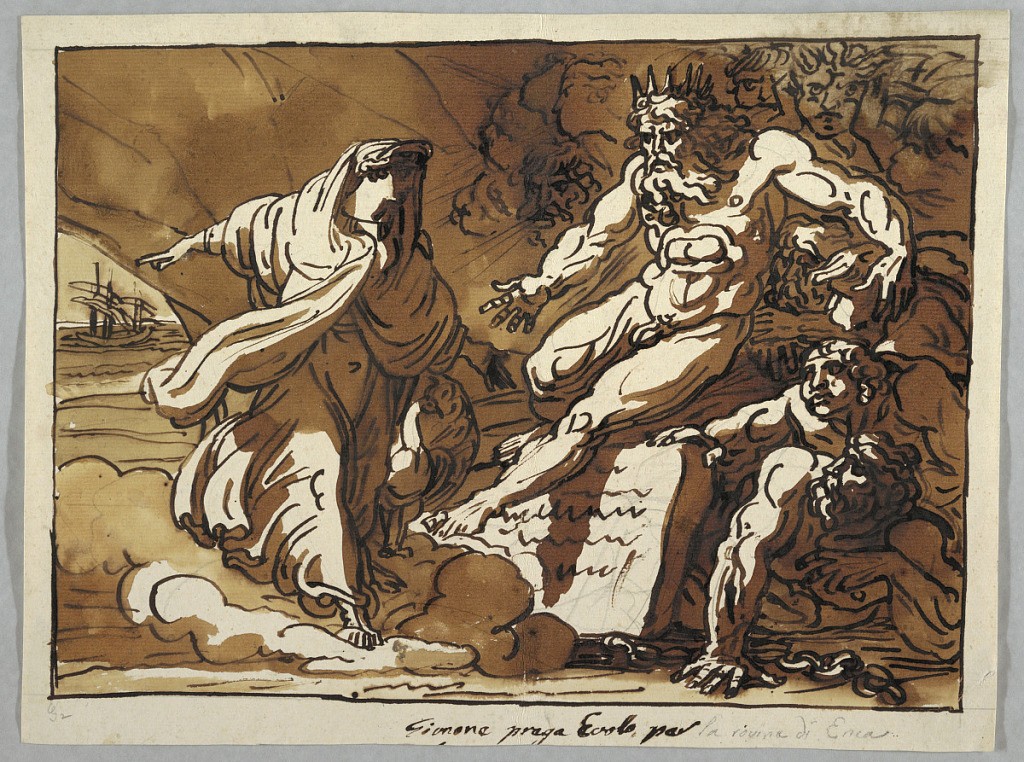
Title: Drawing
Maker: Felice Giani, Italian, 1758–1823
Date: About 1820
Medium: Black crayon. Pen, ink. Brush, bistre. Paper.
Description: Horizontal Rectangle. The goddess came accompanied by the pea hen upon clouds into the cave, where the crowned Aeolus and his sons dwell. She points at a ship on the sea. Caption: written with ink: giuonone prega Exolo per; written with pencil: la rovina di Enea, a second line of the original caption having been cut off.